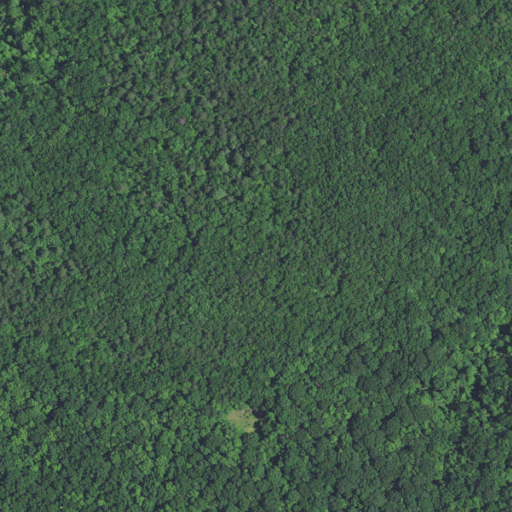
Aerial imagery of mountain in North Carolina named McHargue Mountain containing deciduous forest, mixed forest, and evergreen forest